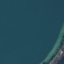
Land use / land cover: SeaLake